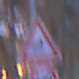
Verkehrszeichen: WildwechselLinks
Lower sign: Geschwindigkeit100
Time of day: Night
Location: Outdoor (Suburban)
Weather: PartlyCloudy
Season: NotSpecified
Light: Artificial